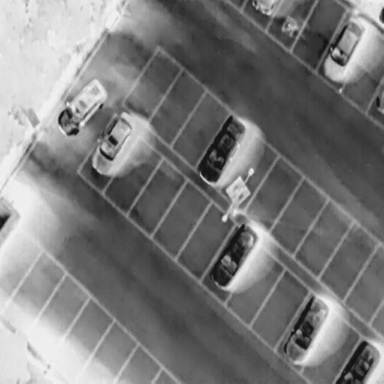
There are seven Cars in the infrared image.